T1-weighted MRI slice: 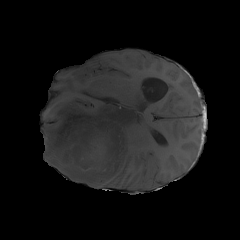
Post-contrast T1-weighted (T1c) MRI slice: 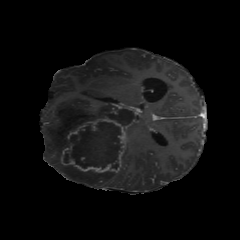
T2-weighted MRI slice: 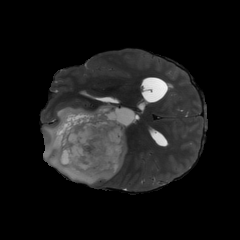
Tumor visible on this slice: yes